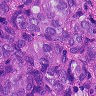
Metastatic tissue present: yes